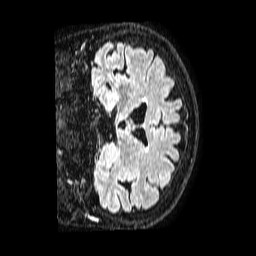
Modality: FLAIR
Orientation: coronal
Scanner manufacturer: philips
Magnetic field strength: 1.5 T
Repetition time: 4.8 s
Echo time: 0.3 s